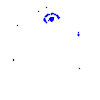
Particle: pion